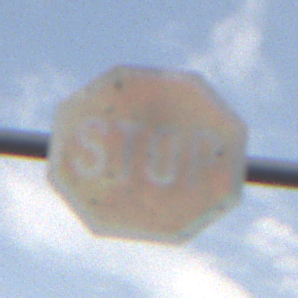
Verkehrszeichen: Stop
Umgebung: Outdoor, Nature
Tageszeit: Midday
Wetter: PartlyCloudy
Licht: Natural
Jahreszeit: NotSpecified
Kontrast: LowContrast